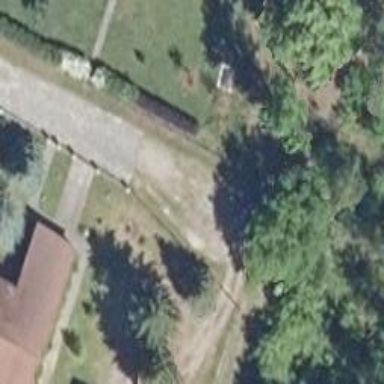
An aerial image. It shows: Residential road.